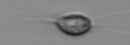
Label: Acanthoica_quattrospina